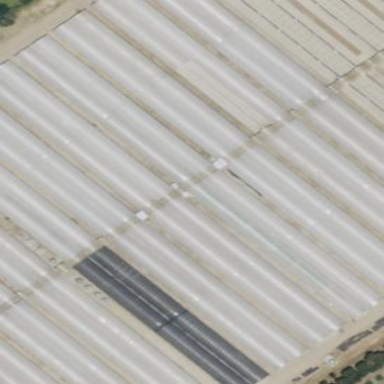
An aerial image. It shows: Greenhouse.